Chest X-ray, AP view. Patient: 45 years old, sex M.
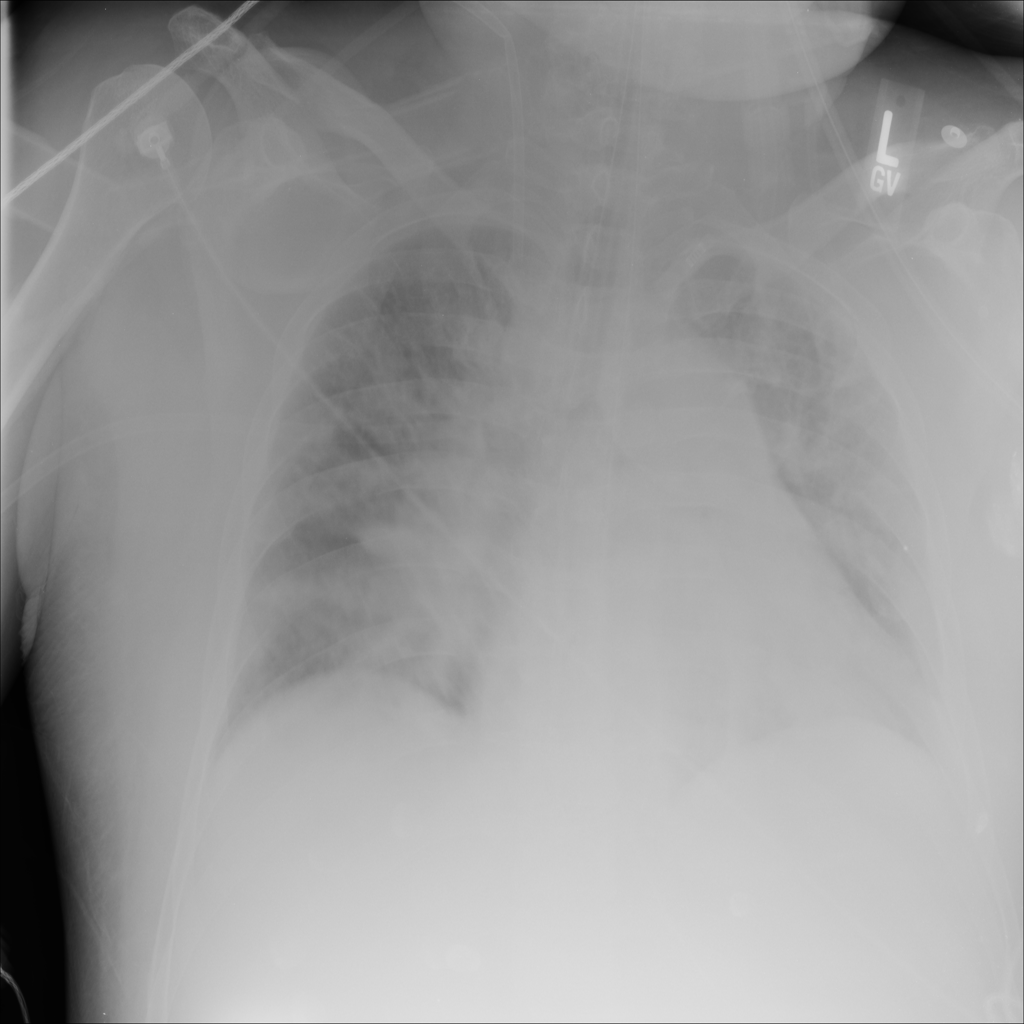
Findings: No Finding